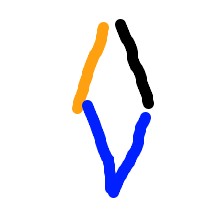
Shape: rhombus